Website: home-depot
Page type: customer-info-address
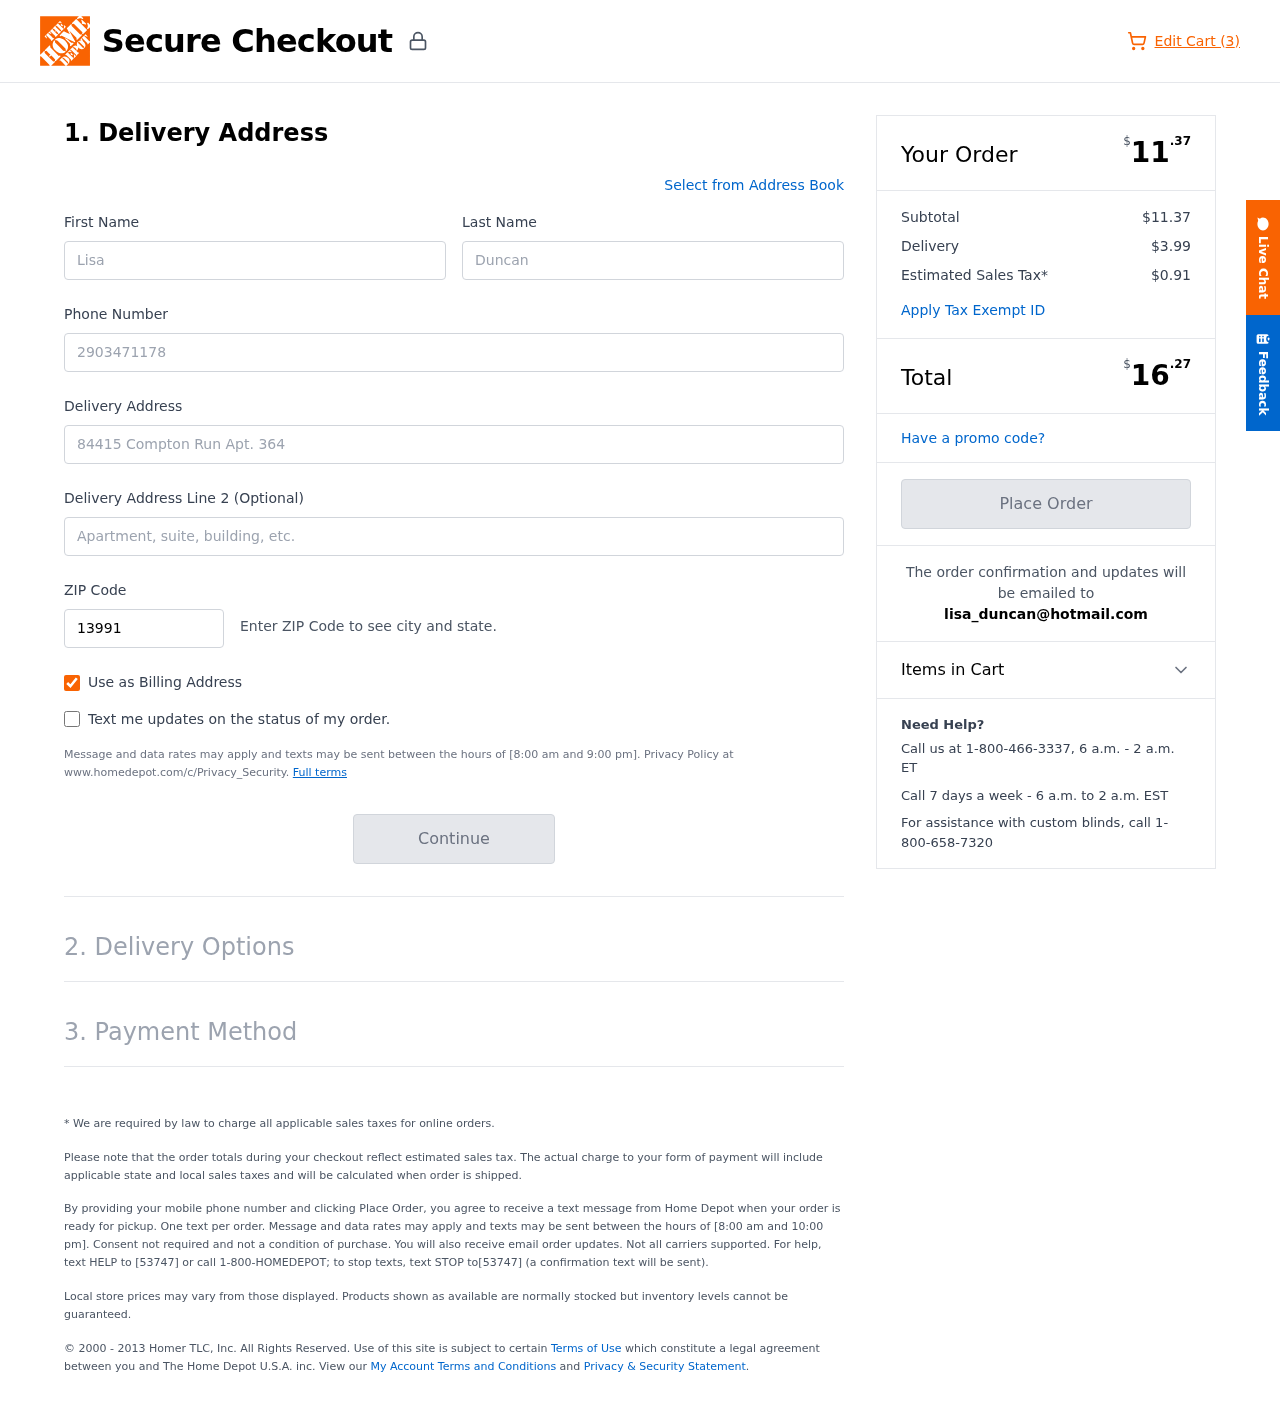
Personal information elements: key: PII_EMAIL
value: lisa_duncan@hotmail.com
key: PII_FIRSTNAME
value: Lisa
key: PII_LASTNAME
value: Duncan
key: PII_PHONE
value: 2903471178
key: PII_POSTCODE
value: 13991
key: PII_STREET
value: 84415 Compton Run Apt. 364
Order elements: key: ORDER_NUM_ITEMS
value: Edit Cart (3)
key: ORDER_SUBTOTAL_HEADER
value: $11.37
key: ORDER_SUBTOTAL
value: $11.37
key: ORDER_SHIPPING_COST
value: $3.99
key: ORDER_TAX
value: $0.91
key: ORDER_TOTAL2
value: $16.27